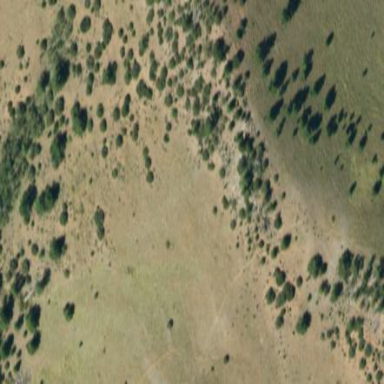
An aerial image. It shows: Woodland with evergreen needle-leaved trees.